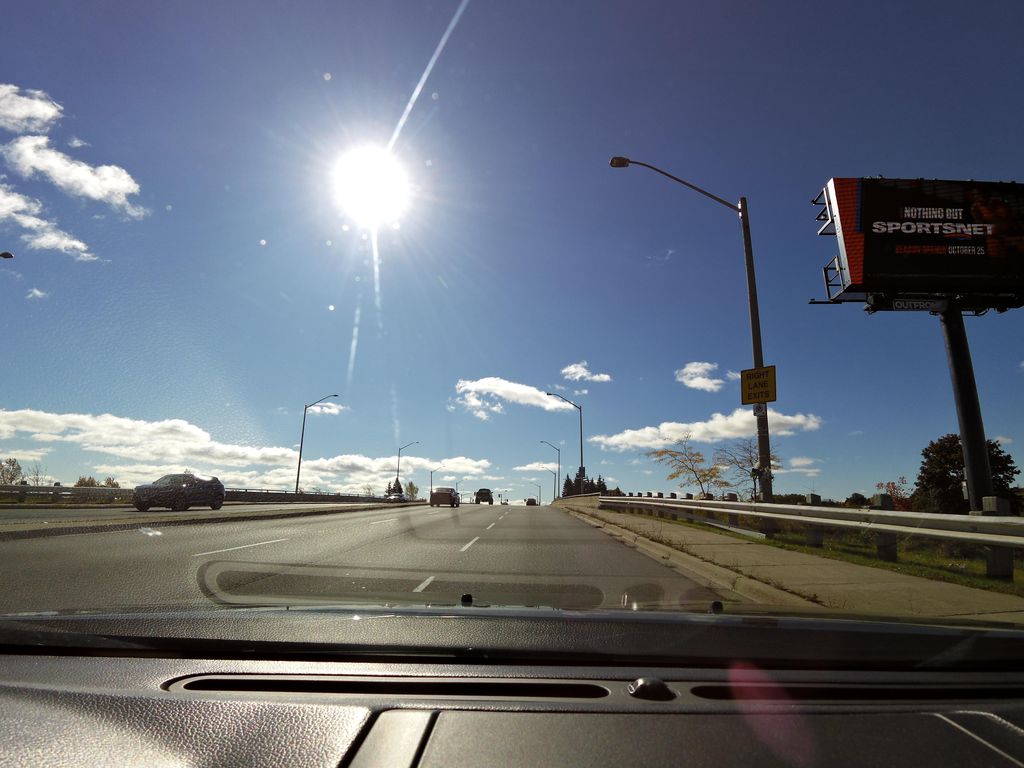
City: hamilton